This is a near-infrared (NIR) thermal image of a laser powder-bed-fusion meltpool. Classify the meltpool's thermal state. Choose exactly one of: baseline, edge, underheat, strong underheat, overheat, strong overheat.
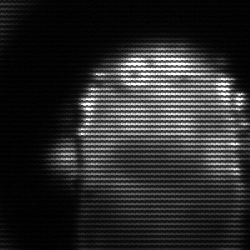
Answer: baseline